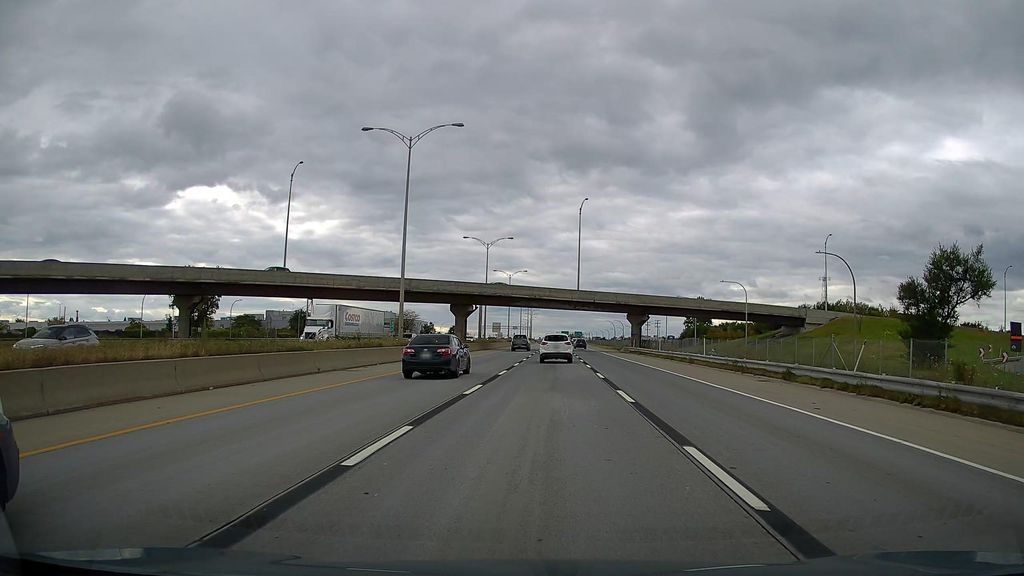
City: montreal